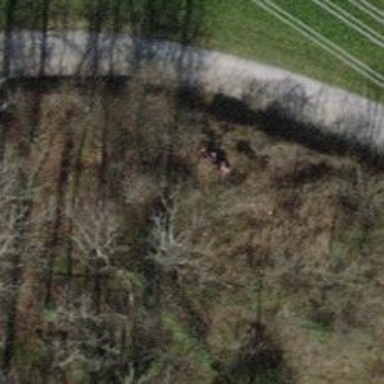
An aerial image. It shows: Red bench.